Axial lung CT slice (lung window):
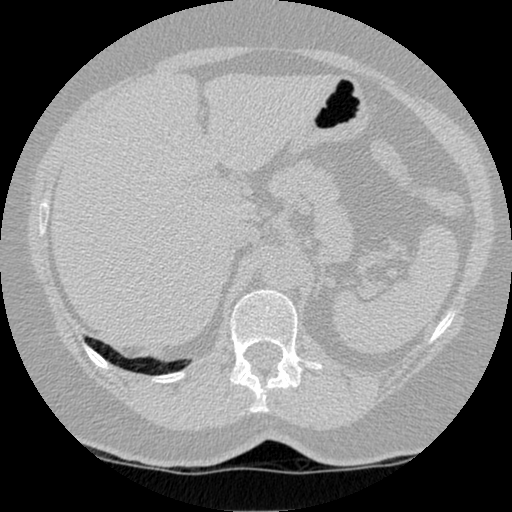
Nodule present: no